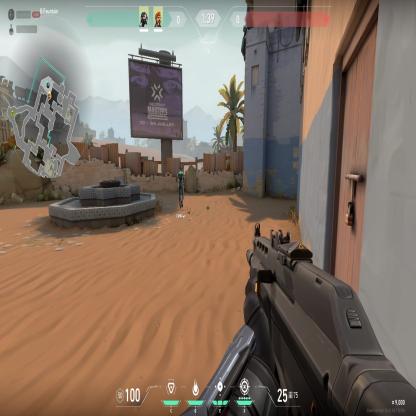
Label: teammate